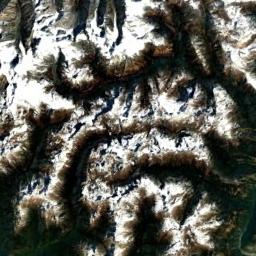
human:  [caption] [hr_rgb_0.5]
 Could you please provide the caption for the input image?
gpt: There are many plants on the snowberg .

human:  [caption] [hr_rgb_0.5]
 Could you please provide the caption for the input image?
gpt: The snow berg is consist of green plants,Bare land and white snow .

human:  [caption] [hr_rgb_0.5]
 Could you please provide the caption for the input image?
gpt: The snowberg is covered with snow and ice and the snowberg consist of lots of ridges and valleys .

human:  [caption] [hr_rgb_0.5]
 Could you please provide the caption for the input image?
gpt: The white snow on the snow-capped mountains is veined .

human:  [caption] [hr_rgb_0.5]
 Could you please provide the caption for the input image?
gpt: There are some snow and green land on the snowberg .